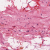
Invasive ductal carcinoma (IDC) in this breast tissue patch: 0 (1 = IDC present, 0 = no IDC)